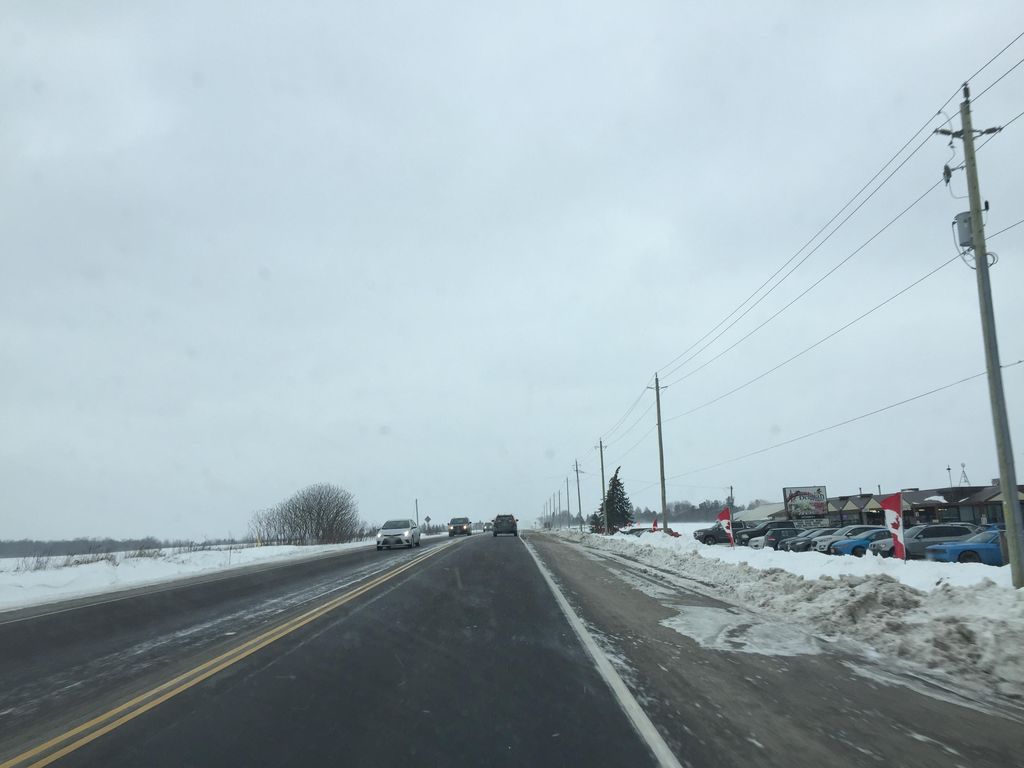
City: kitchener-waterloo